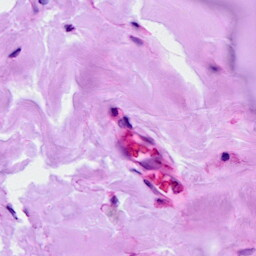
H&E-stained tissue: Breast